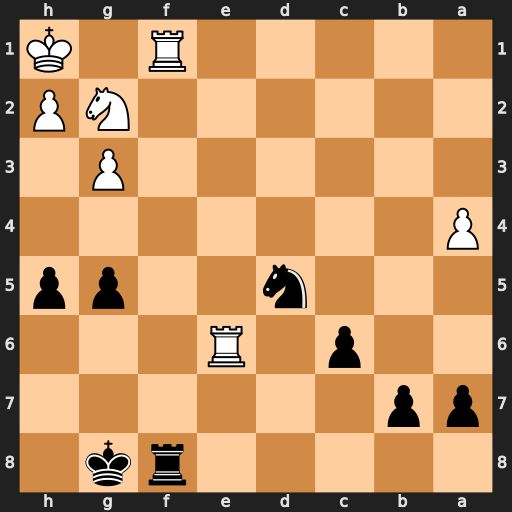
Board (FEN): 5rk1/pp6/2p1R3/3n2pp/P7/6P1/6NP/5R1K
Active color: b
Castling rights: -
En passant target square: -
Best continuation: Rxf1#